Brain MRI, t2w sequence, axial 2D slice.
Patient: age 43, sex F, weight 78 kg, height 1.78 m
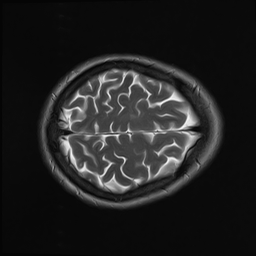